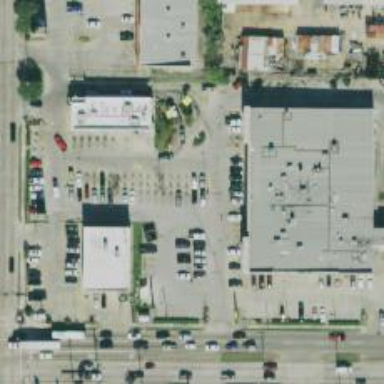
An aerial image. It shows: Parking space.